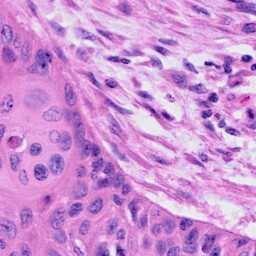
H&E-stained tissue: Cervix